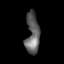
Tissue: skin
Cell type: Epithelial cells
Senescence score: 0.1787
Nuclear area (px): 548
Mean DAPI intensity: 98.339